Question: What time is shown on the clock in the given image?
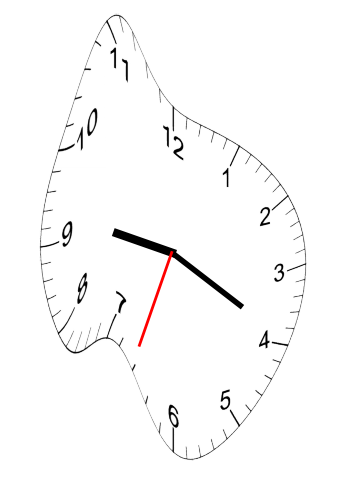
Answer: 09:19:33